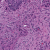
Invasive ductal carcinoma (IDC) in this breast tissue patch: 1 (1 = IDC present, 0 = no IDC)